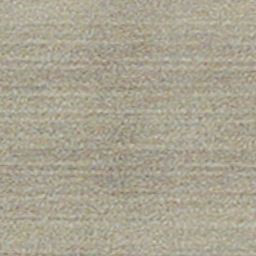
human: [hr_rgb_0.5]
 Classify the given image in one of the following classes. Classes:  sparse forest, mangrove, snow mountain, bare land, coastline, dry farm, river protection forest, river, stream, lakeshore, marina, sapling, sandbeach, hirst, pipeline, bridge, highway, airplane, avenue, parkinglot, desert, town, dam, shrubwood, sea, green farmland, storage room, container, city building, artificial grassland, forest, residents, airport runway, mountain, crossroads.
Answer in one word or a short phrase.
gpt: dry farm